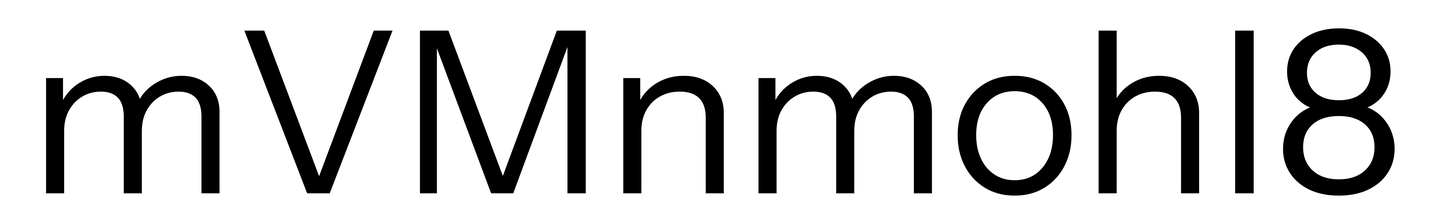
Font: InstrumentSans_Regular